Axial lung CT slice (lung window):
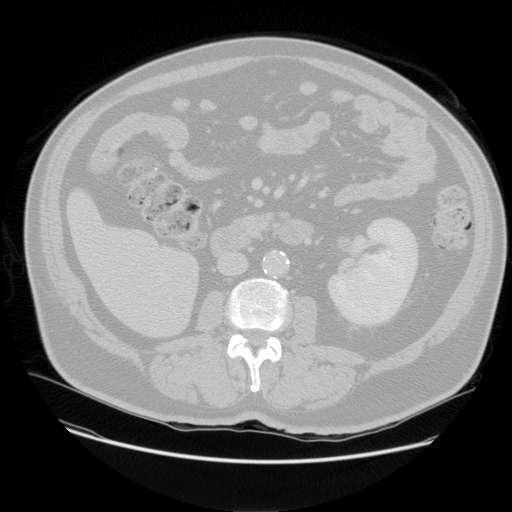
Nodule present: no